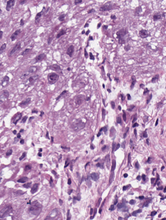
Tumor epithelial tissue: yes
Tumor-associated stroma tissue: yes
Normal tissue: no